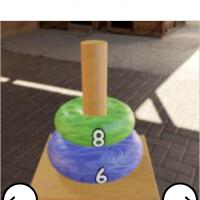
Task: sum
Answer: 14